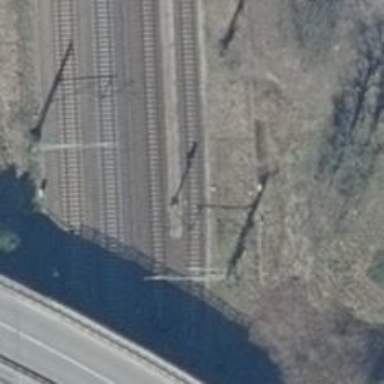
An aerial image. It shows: Railway signal.